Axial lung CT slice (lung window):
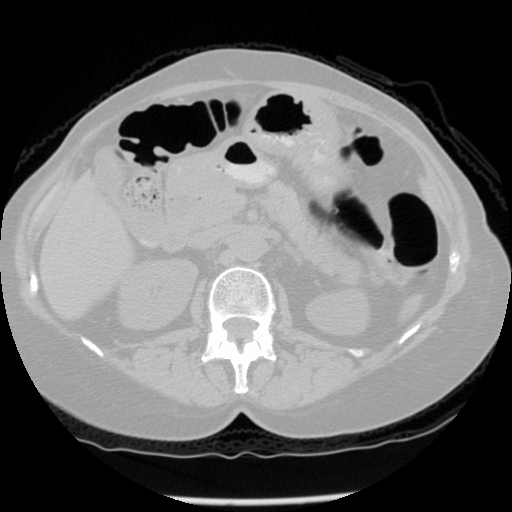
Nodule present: no